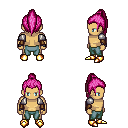
a pixel art fantasy rpg character, male body template, human, tanned skin, steel arm armor, teal pants, pink long topknot hairstyle, leather bracers, gold boots, four views (front, back, left, right), 2x2 character sprite sheet, small pixel art, hard edges, no anti-aliasing